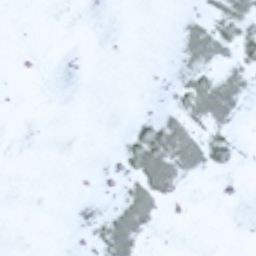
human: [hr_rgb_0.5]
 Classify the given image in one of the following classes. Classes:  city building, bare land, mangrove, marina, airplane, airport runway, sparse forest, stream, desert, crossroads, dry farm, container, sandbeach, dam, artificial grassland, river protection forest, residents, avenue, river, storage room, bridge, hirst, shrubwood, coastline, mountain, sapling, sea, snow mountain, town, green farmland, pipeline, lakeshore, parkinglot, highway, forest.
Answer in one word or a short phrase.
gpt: snow mountain